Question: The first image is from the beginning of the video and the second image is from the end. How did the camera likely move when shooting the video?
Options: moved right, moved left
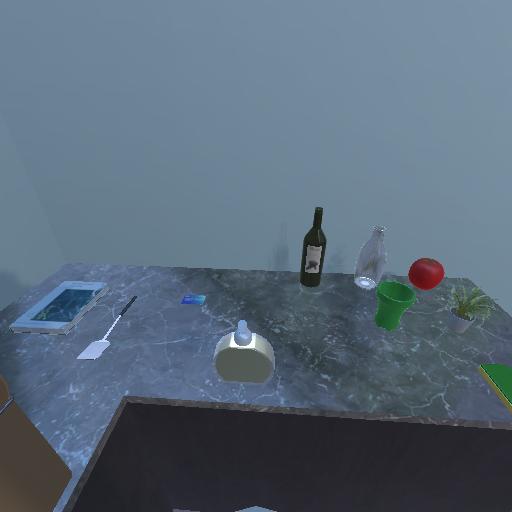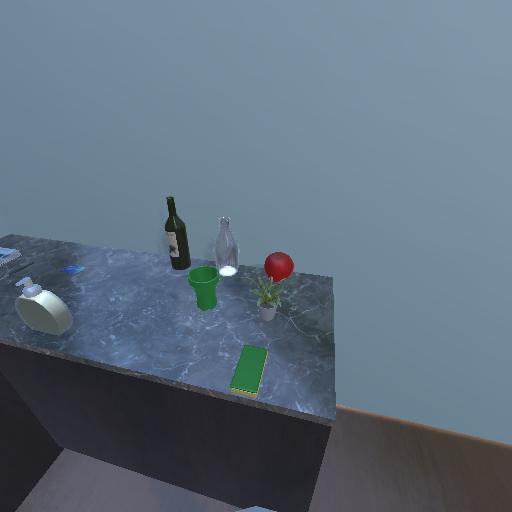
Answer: moved right